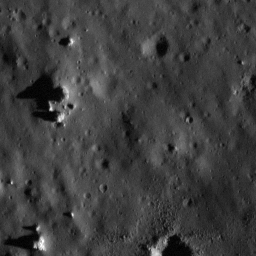
Pit: Schomberger A 1
Host crater: Schomberger A
Host type: impact_melt
Lunar coordinates: latitude -78.058, longitude 25.344